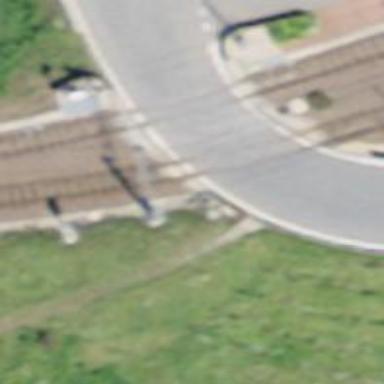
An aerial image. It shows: Level crossing on the railway with lights and full barrier.